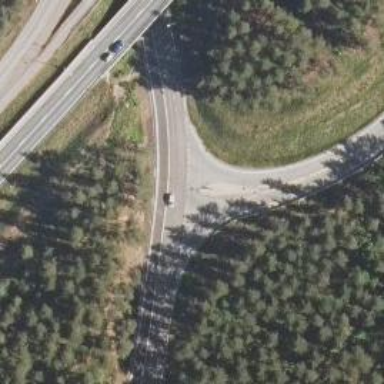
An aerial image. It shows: Tertiary trunk_link highway.